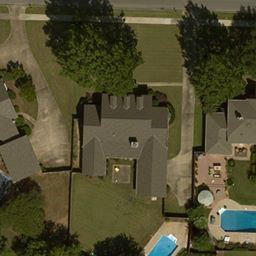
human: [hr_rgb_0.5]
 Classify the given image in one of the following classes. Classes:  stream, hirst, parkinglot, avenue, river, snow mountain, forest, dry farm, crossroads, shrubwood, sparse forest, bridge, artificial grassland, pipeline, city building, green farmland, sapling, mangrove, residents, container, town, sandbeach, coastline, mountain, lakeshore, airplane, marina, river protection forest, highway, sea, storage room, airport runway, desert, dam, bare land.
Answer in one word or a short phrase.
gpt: residents